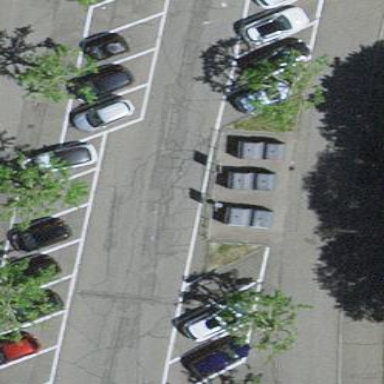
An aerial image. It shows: Diagonal street-side parking area.